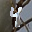
Label: 4